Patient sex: F
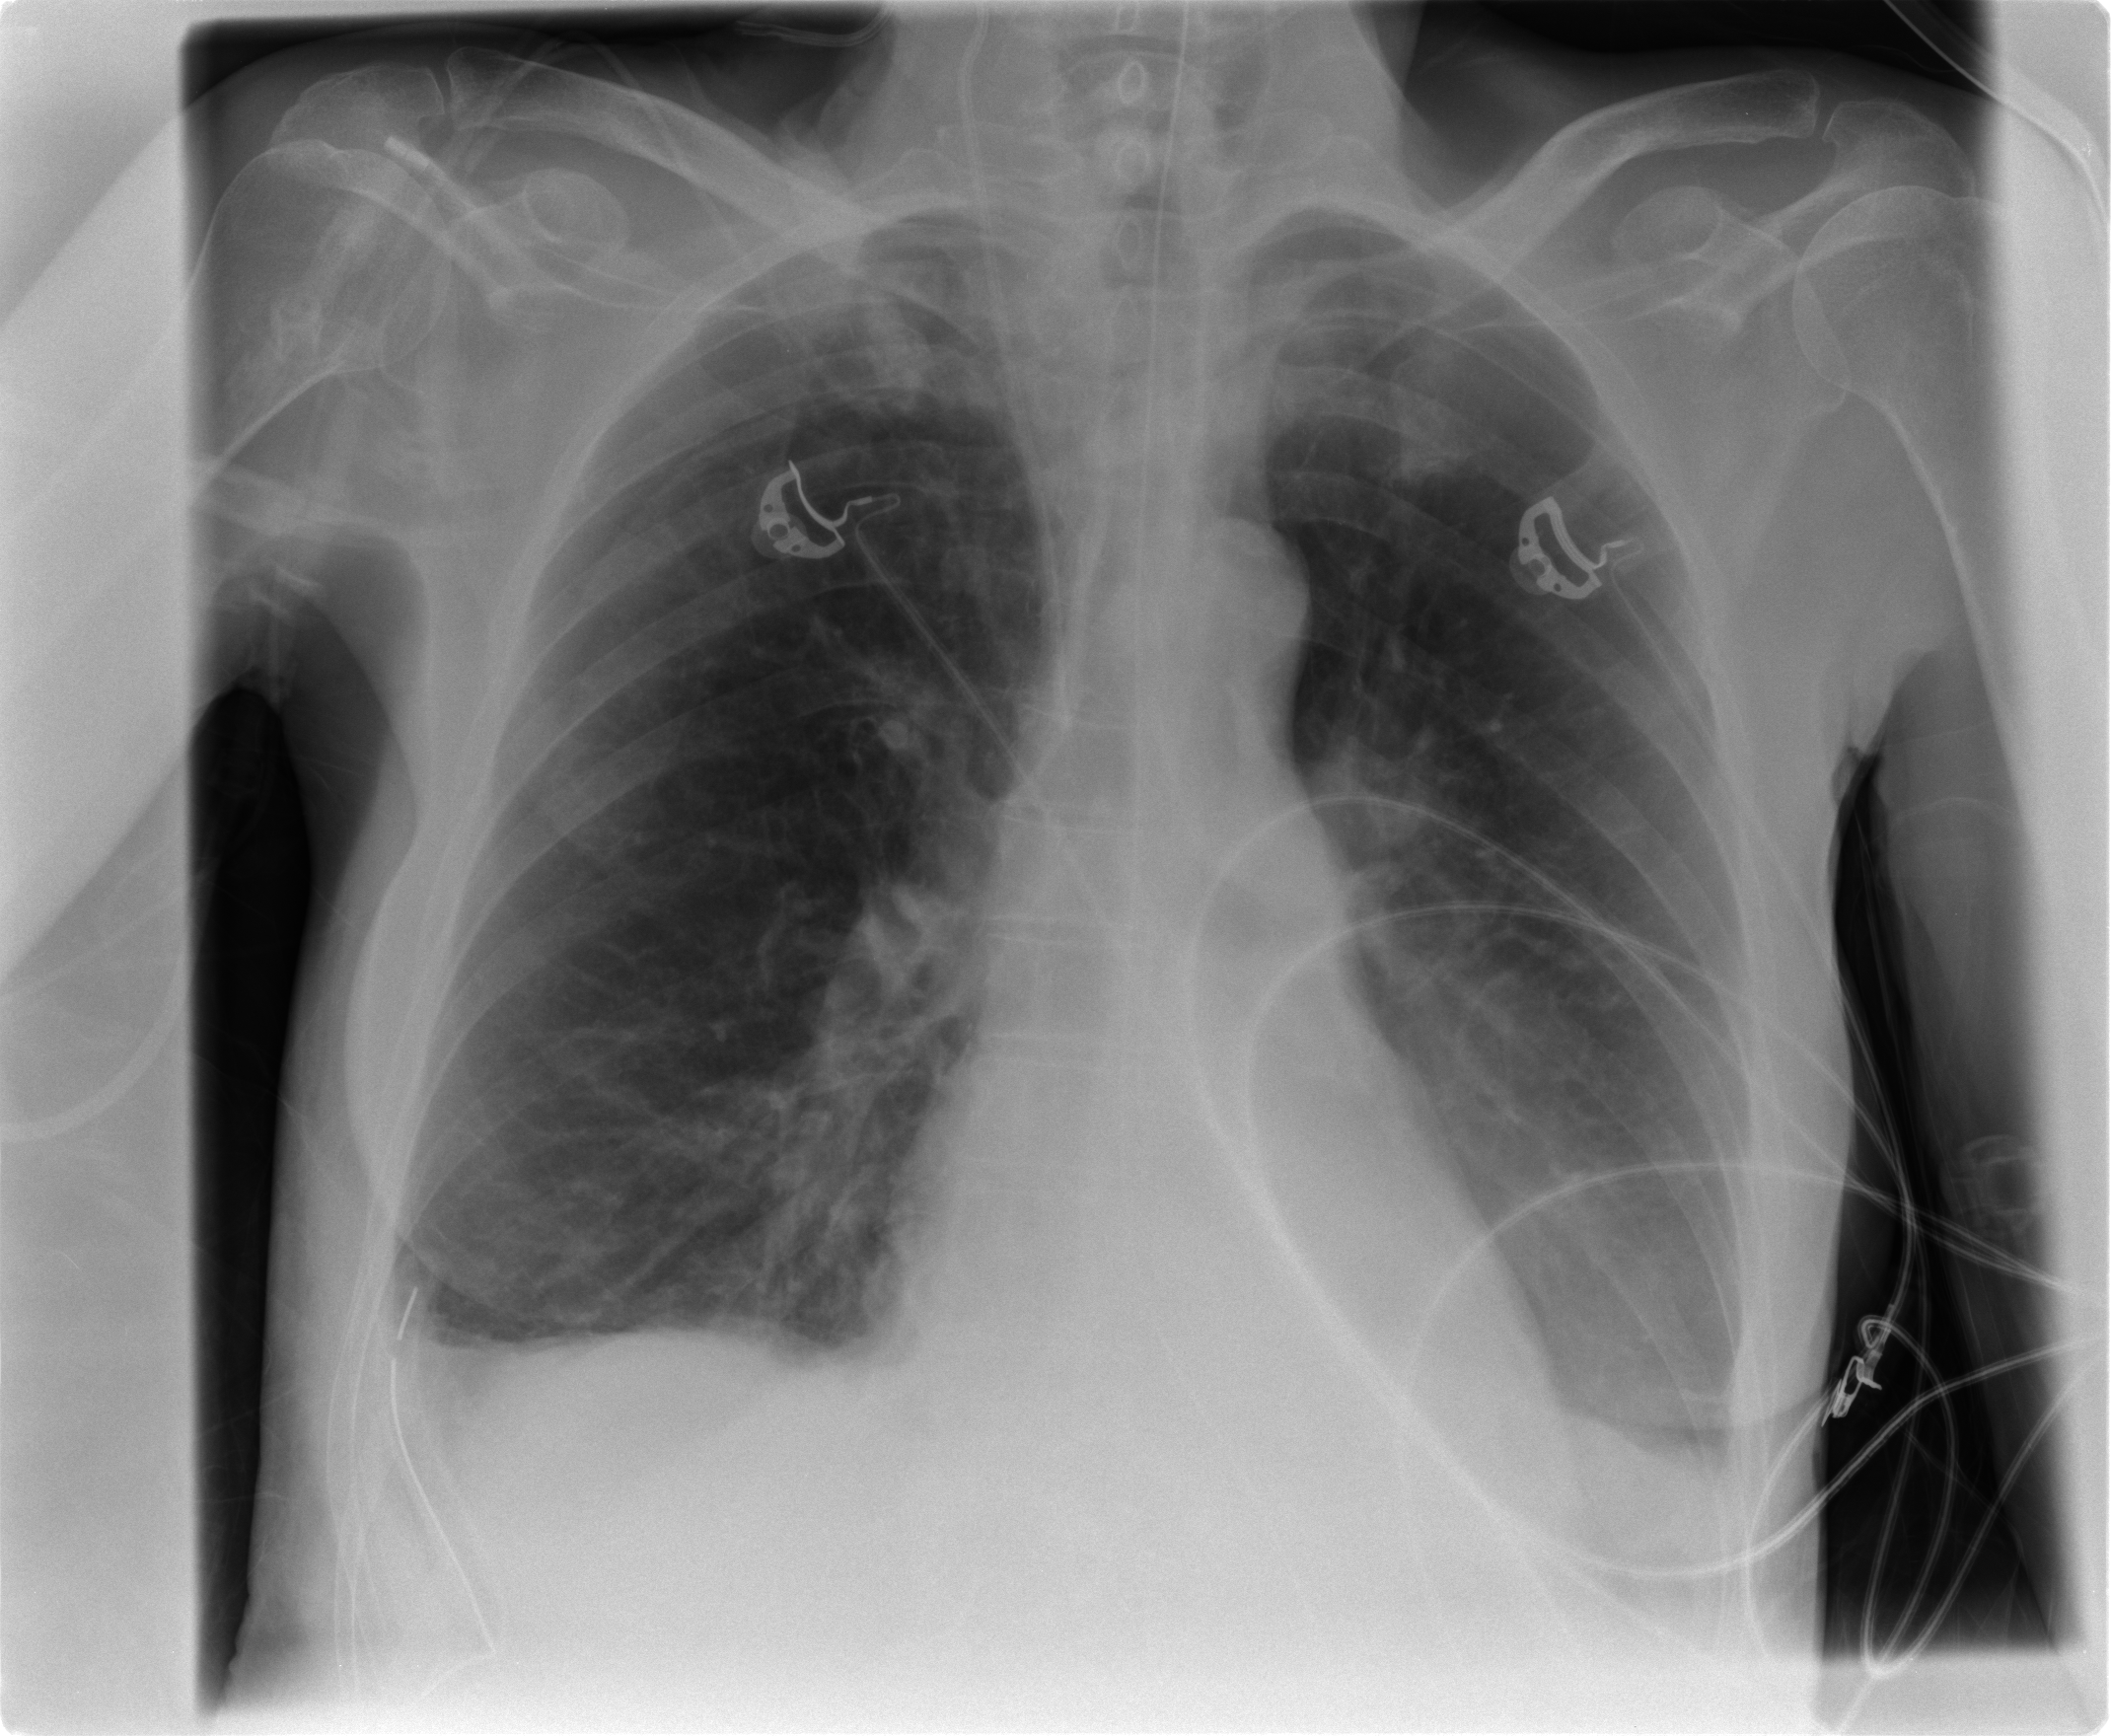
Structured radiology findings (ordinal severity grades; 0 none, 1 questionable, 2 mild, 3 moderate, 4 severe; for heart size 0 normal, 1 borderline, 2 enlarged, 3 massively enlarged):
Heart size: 0
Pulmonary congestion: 0
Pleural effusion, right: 0
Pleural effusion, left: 2
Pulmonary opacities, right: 0
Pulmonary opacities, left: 0
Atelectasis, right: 0
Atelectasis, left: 2